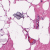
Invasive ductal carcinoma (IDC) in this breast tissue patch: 0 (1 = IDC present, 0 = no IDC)